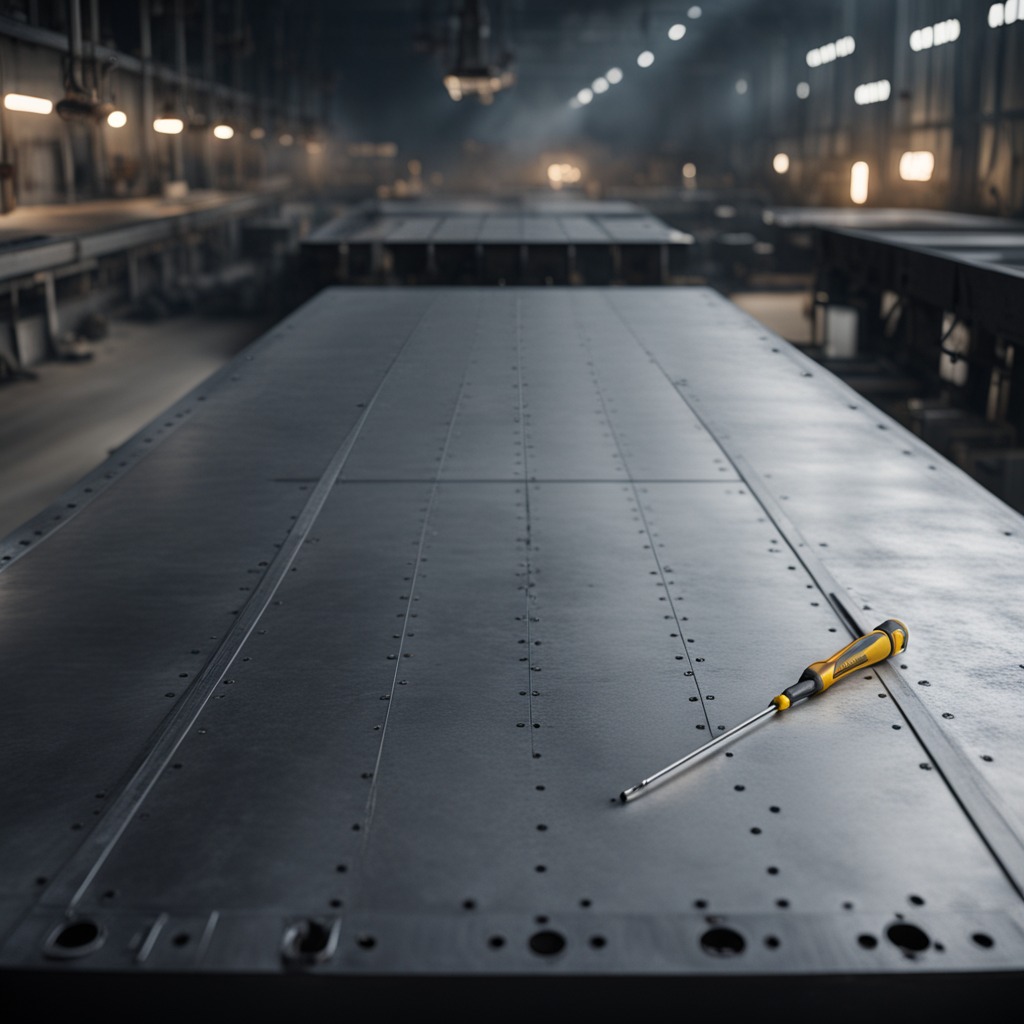
A screwdriver lies on the cold steel table in a mining workshop.